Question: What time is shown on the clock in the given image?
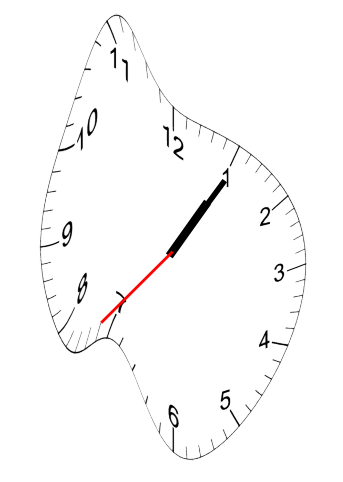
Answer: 01:05:37